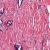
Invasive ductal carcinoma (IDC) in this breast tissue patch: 0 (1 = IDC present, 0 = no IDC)